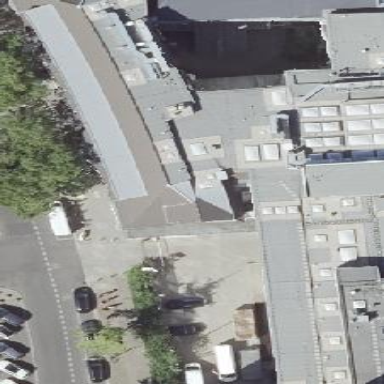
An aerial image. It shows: Commercial building.